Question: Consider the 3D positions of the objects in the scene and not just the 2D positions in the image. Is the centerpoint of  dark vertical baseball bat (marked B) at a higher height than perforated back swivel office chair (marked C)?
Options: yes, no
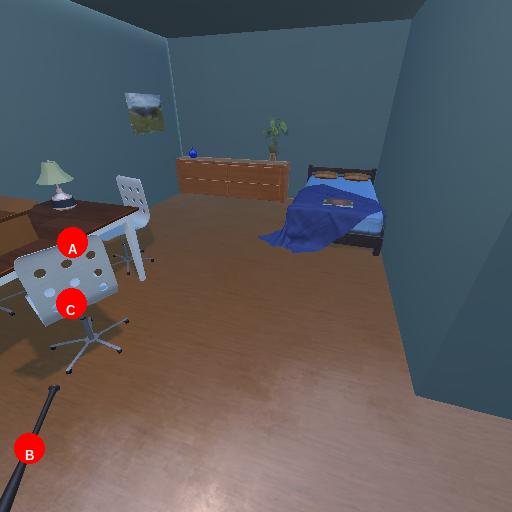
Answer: yes